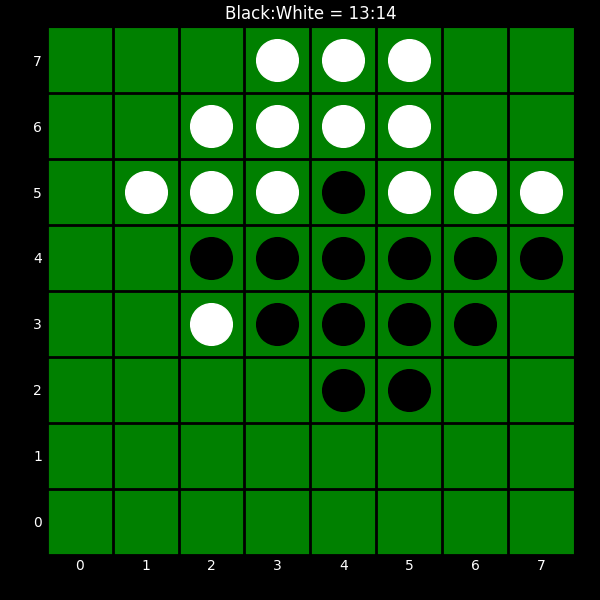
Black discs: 13
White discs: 14